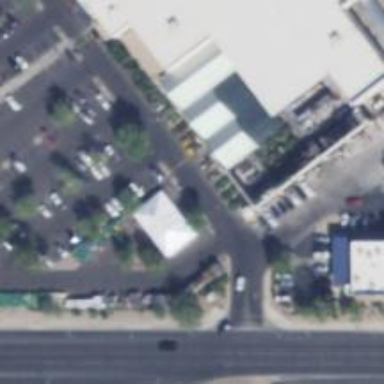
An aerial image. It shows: Section of building which is garden center.